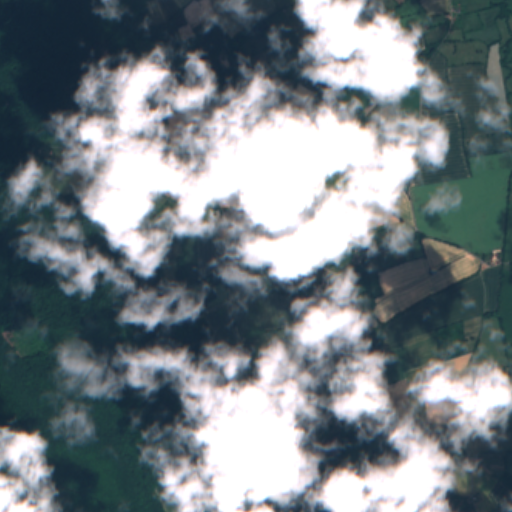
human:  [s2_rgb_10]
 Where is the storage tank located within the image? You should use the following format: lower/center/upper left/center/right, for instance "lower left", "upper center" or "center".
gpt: The storage tank is located in the center right of the image.
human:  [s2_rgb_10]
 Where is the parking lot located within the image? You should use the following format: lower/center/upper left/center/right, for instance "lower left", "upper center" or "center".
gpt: There is no parking lot in the image.